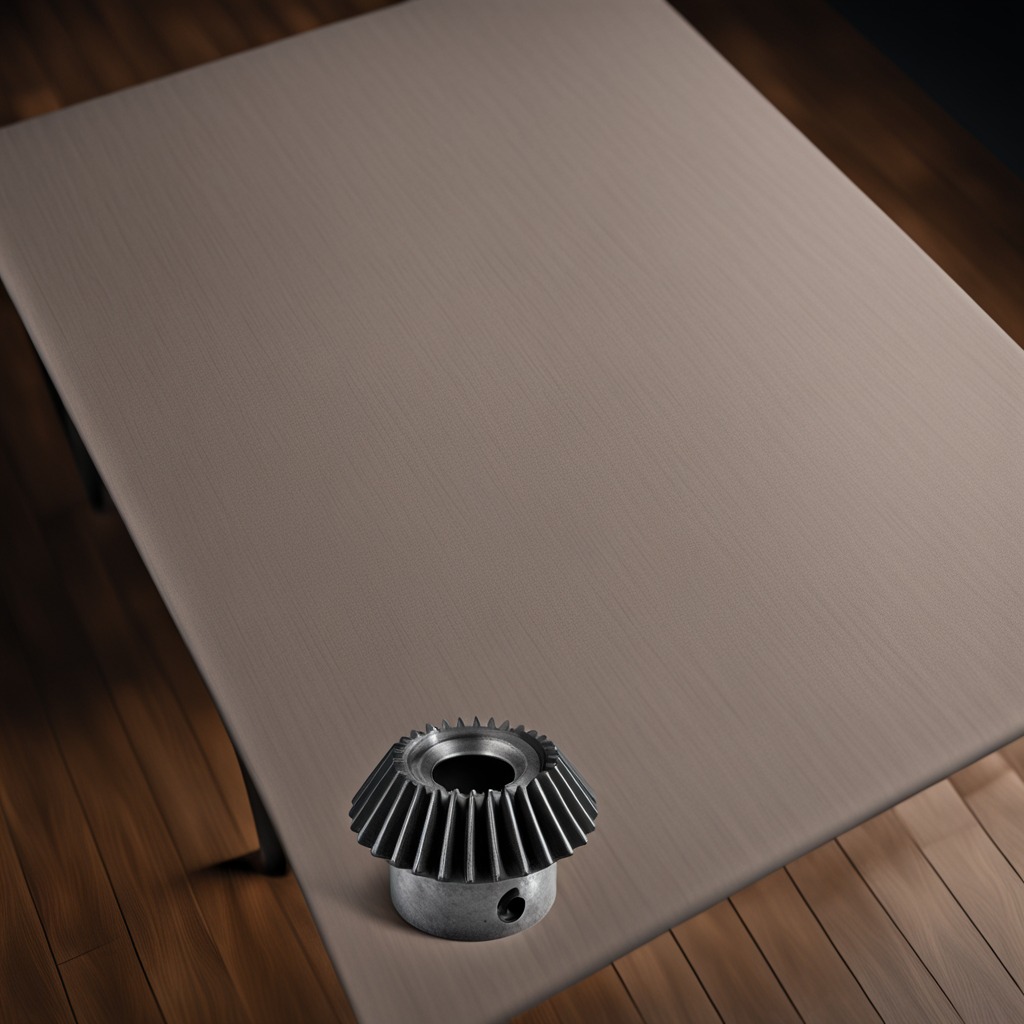
A steel gear with teeth lies on the wooden table.